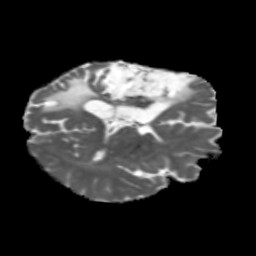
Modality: MD
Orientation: axial
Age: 46
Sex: male
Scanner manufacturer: siemens
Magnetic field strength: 3 T
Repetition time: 5.47 s
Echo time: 0.0854 s